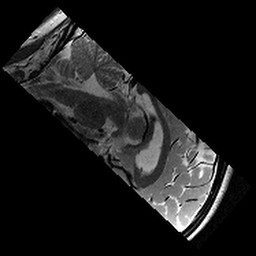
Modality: T2w
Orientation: sagittal
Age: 12
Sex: female
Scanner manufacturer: siemens
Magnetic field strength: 3 T
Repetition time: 9.23 s
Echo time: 0.067 s